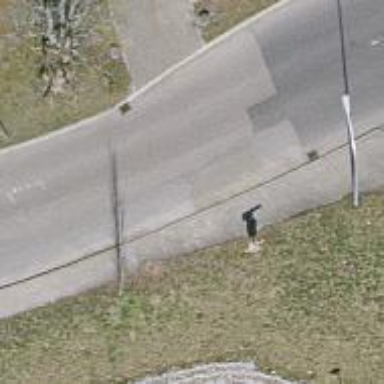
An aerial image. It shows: Unmarked crossing on the road.